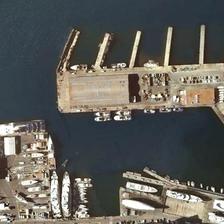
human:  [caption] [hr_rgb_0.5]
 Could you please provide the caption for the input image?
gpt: some boats are in a port near a piece of water .

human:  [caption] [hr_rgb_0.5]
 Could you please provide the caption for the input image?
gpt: some boats are in a port near a piece of water .

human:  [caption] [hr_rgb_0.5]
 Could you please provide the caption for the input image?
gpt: some boats are in a port near a piece of water .

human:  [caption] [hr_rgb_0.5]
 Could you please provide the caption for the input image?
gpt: some boats are in a port near a piece of water .

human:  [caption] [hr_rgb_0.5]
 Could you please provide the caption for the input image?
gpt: some boats are in a port near a piece of water .